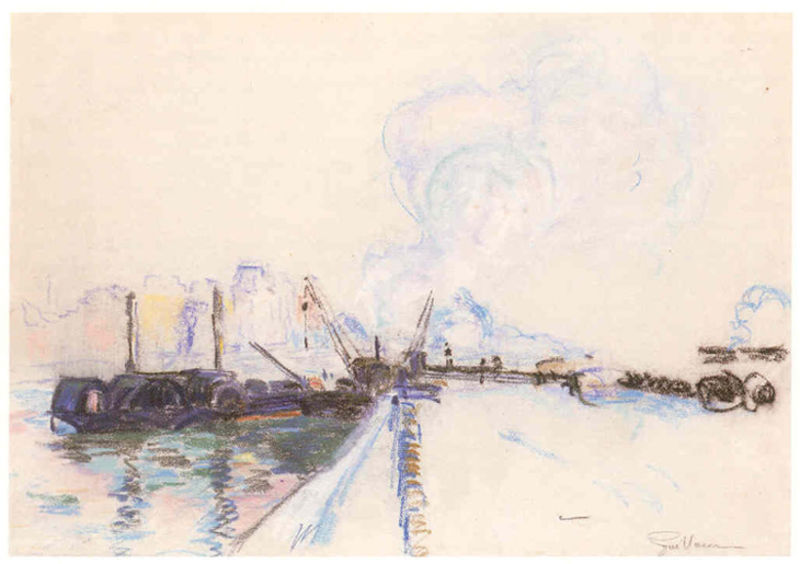
Titel: Seine-Quai in Paris
Künstler: Armand Guillaumin
Standort: Karlsruhe
Institution: Staatliche Kunsthalle Karlsruhe
Schlagwörter: blau, dunkel, gemälde, himmel, mann, meer, wasser, weiß, wolken, aquarell, fluss, gelb, grün, impressionismus, landschaft, menschen, see, stadt, ufer, braun, bunt, grau, hell, hintergrund, kreide, licht, männer, orange, pastell, schwarz, skizze, strasse, szene, zeichnung, rot, weg, wolke, zaun, malerei, steine, signatur, öl, ferne, horizont, häuser, spiegelung, brücke, kanal, rauch, england, rosa, boot, boote, kahn, kamin, kamine, schornstein, farbig, küste, schiff, schiffe, papier, mast, mauer, dunst, lila, nebel, violett, naiv, fabrik, schlot, hafen, industrie, ladung, werft, kai, kaimauer, dampf, dampfer, dampfschiff, kutter, pier, querformat, raddampfer, steg, turner, wetter, einfach, impressionistisch, impression, ozean, maschine, kohle, kran, schwimmen, radierung, stift, verschwommen, industrialisierung, reflektion, barriere, schwaden, löschen, unfertig, reifen, fahrzeug, baracke, buntstift, ufermauer, frachter, poller, maschinen, dock, krahn, kräne, waren, krähne, william turner, sadt, scornstein, industriezeit, abgas, reede, abgase, schimmert, intergrund, käne, tanker, hafenkran, pastell kreide, ufet, löschung, fweiß, lastenkahn, skizuze, hafenarbeit, fracht löschen